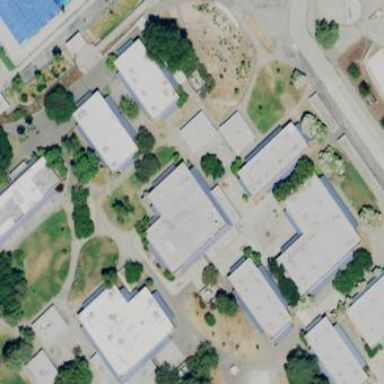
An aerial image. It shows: School building.